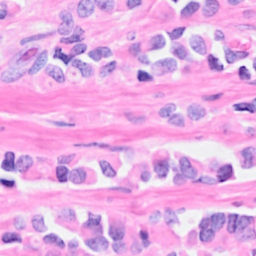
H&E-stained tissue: Breast